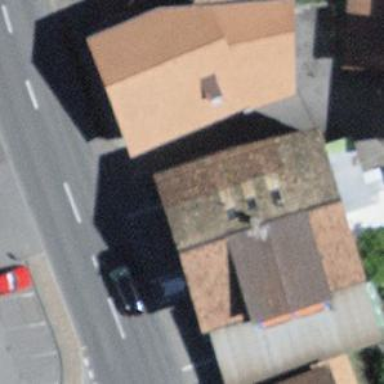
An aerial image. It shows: Residential building.